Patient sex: M
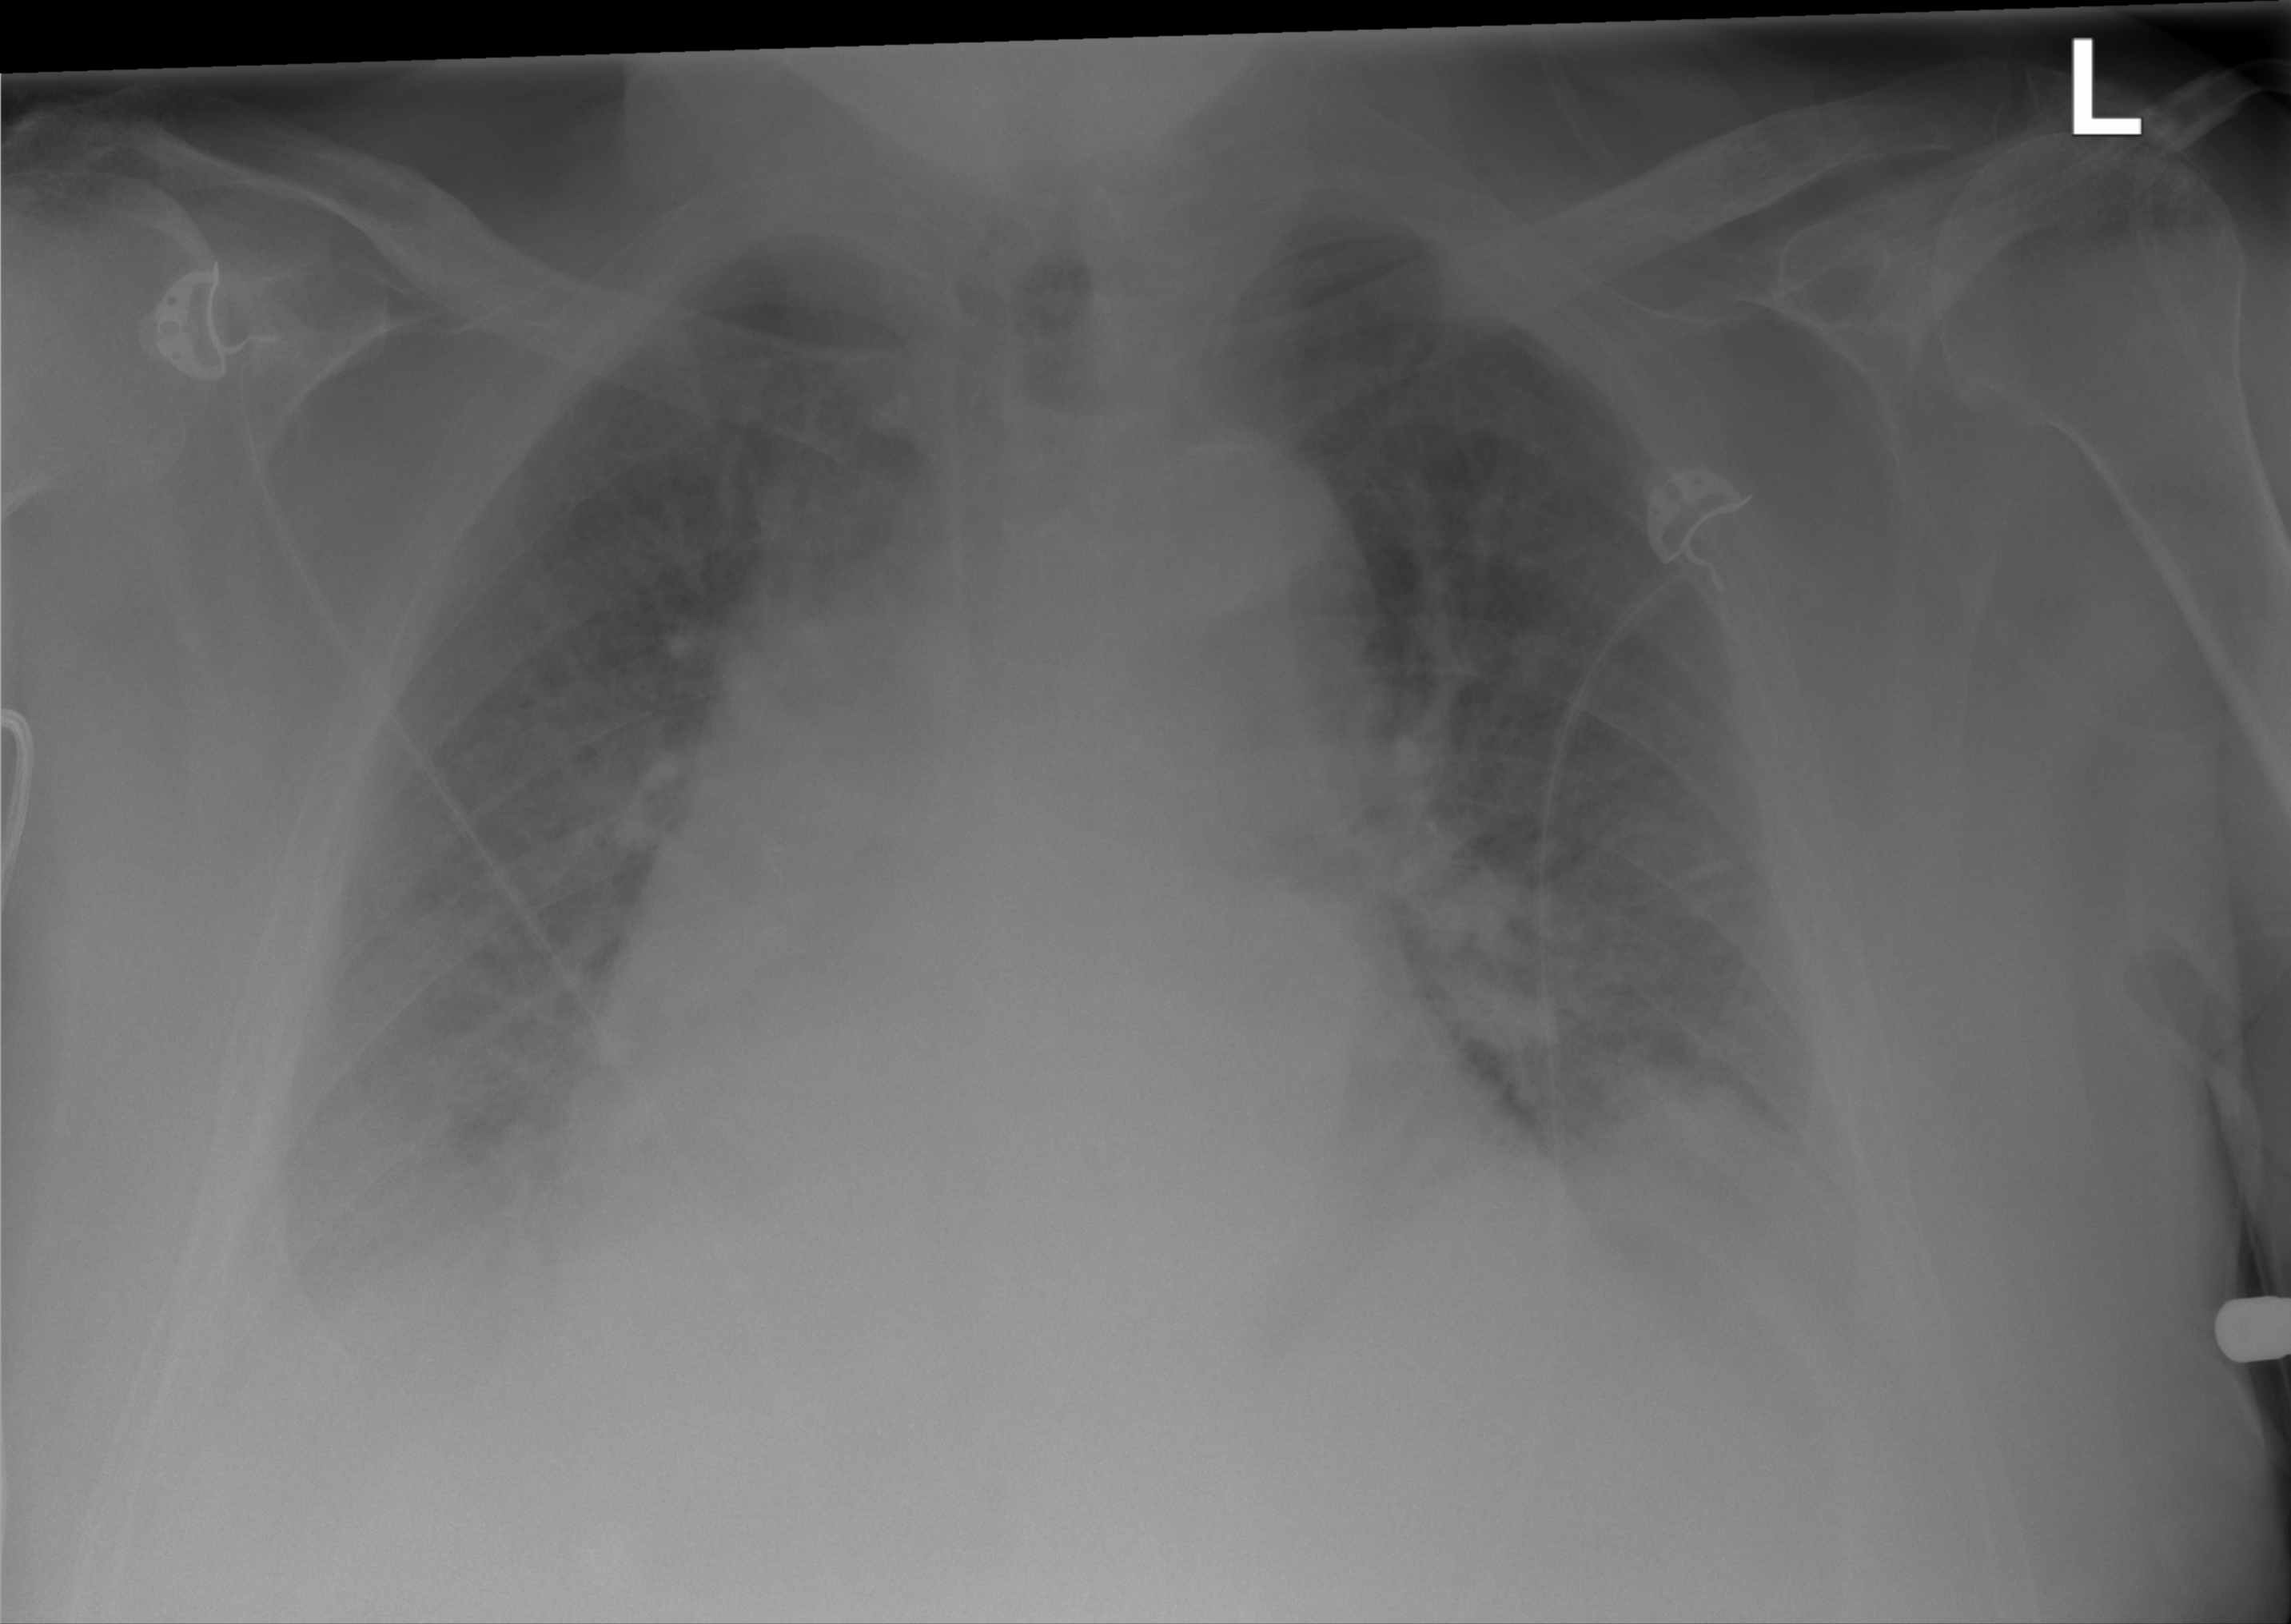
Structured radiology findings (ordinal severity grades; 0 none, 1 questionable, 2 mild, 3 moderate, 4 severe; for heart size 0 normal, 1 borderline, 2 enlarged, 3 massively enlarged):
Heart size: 2
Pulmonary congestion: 3
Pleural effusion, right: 2
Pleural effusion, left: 1
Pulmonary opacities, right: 1
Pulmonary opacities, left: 0
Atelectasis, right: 2
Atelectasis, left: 2